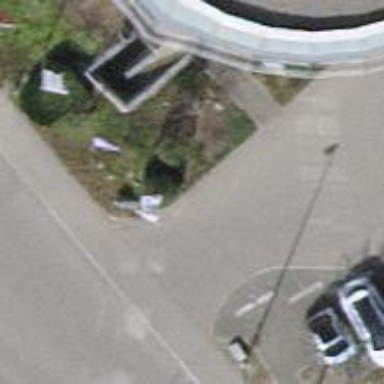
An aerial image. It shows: Flagpole structure.